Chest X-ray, PA view. Patient: 66 years old, sex F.
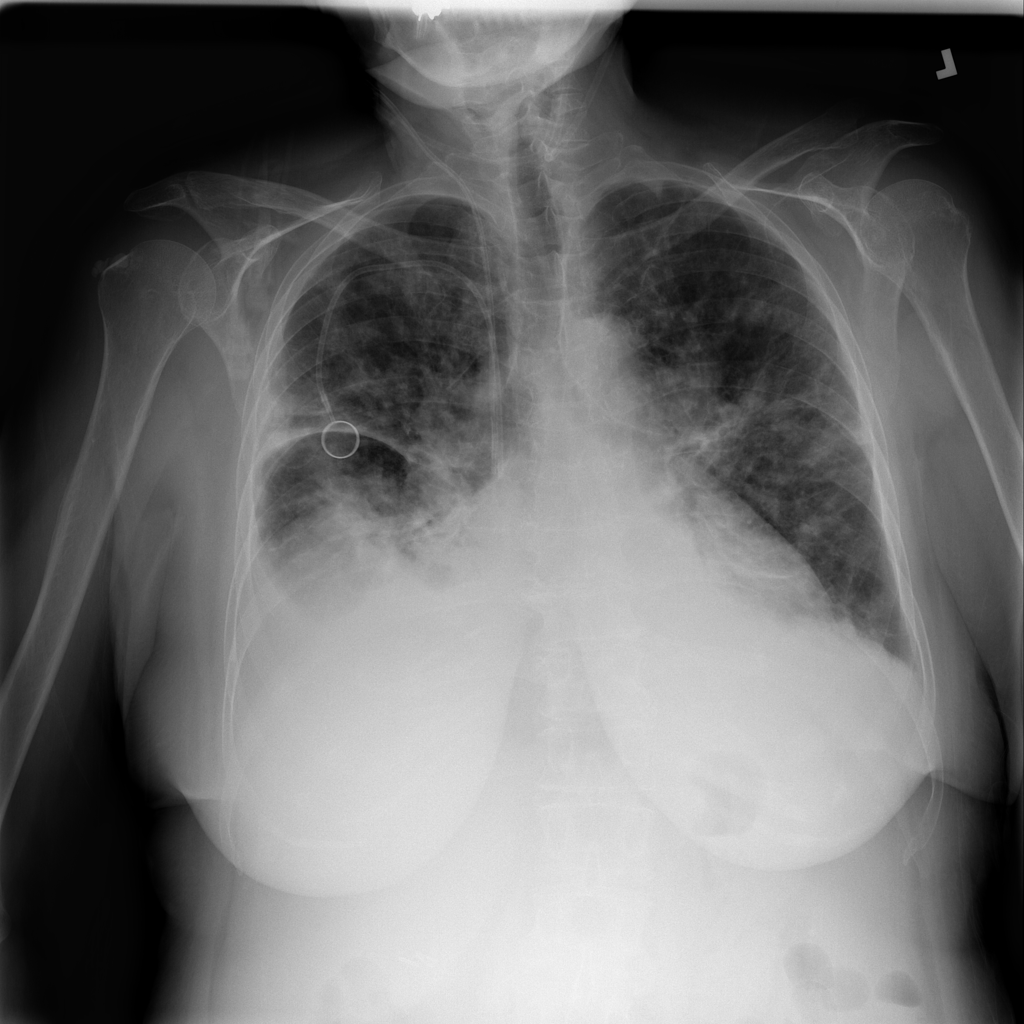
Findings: Cardiomegaly, Effusion, Pleural_Thickening